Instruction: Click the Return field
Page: home
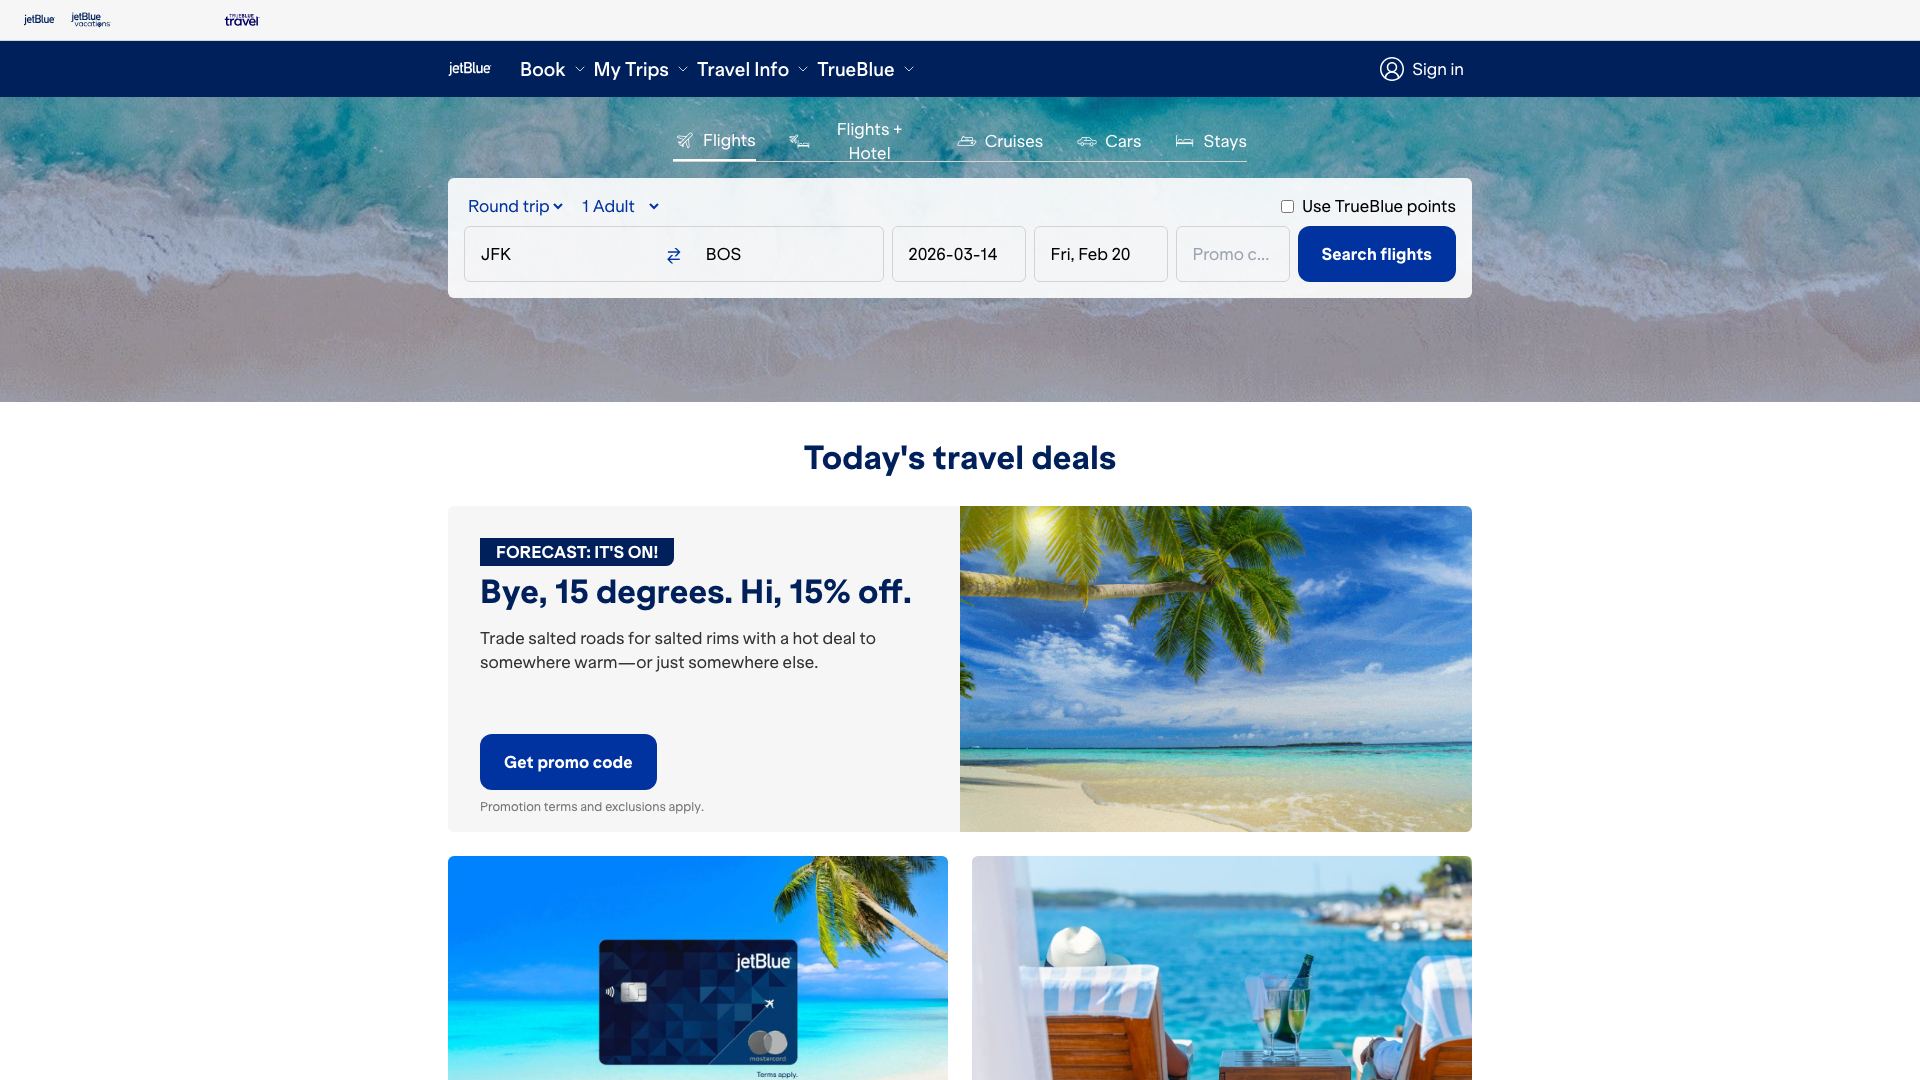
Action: click